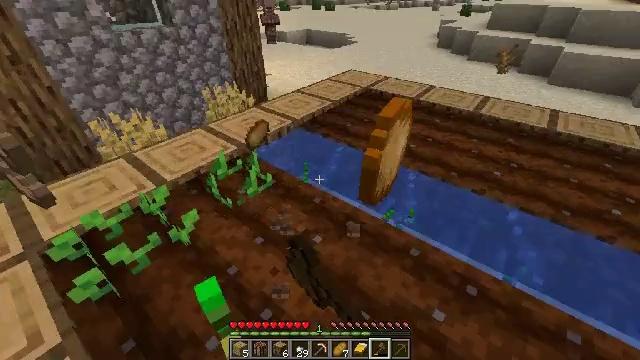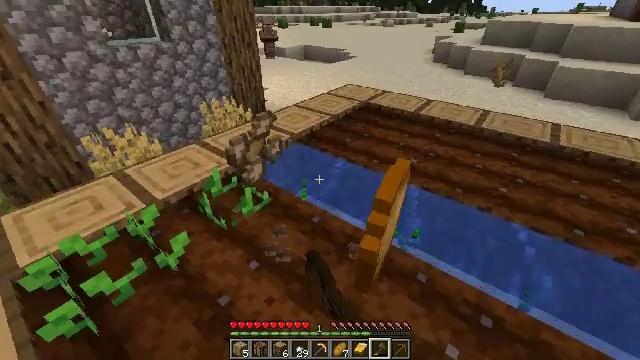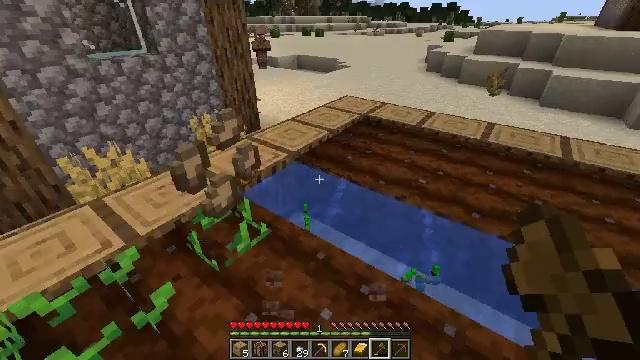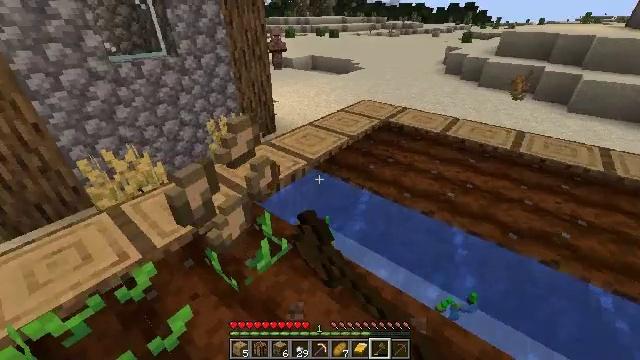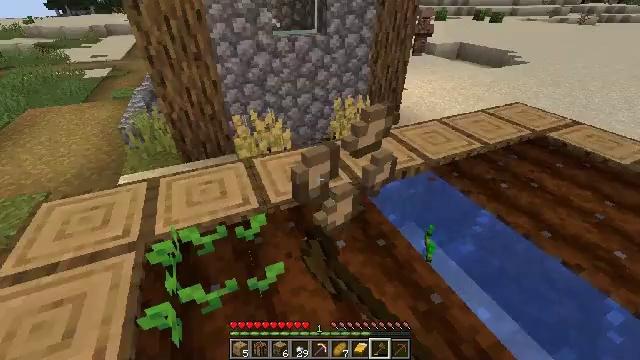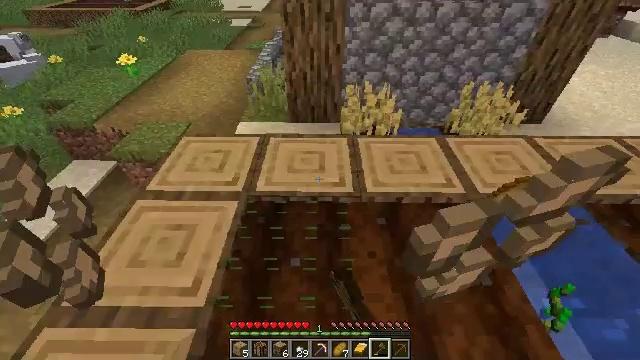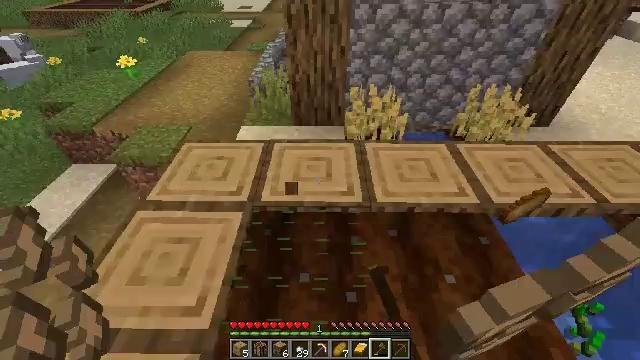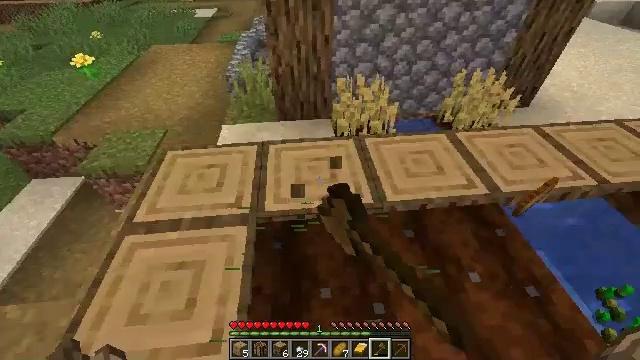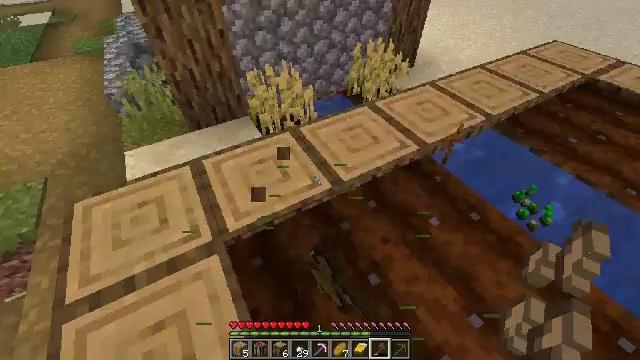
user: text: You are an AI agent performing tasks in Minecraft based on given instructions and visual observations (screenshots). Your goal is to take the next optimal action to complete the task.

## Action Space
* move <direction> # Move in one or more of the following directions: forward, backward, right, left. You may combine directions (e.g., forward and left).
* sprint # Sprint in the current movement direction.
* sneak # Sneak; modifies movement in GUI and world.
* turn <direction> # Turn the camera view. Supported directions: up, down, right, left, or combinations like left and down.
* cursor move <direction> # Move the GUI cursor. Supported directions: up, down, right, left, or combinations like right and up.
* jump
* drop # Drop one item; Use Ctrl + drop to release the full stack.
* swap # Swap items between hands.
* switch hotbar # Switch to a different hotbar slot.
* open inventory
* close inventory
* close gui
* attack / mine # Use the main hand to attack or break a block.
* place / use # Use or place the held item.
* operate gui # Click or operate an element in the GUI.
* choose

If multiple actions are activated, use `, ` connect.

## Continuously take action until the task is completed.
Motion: motion action
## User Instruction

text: Harvest potatoes.
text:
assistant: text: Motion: move forward, turn up, attack / mine
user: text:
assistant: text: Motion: move forward and move left, turn right and up, attack / mine
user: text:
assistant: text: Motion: move forward and move left, turn left, attack / mine
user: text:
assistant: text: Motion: move forward and move left, turn left and down, attack / mine
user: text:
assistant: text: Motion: move forward and move left, turn left and down, attack / mine
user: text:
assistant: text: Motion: move forward and move left, attack / mine
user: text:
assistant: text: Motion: move left, turn right and down, attack / mine
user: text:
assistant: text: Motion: move left, turn right and down, attack / mine
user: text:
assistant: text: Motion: attack / mine